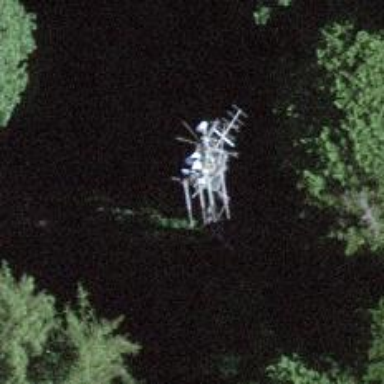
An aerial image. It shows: Man-made mast used for communication purposes.